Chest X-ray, AP view. Patient: 38 years old, sex F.
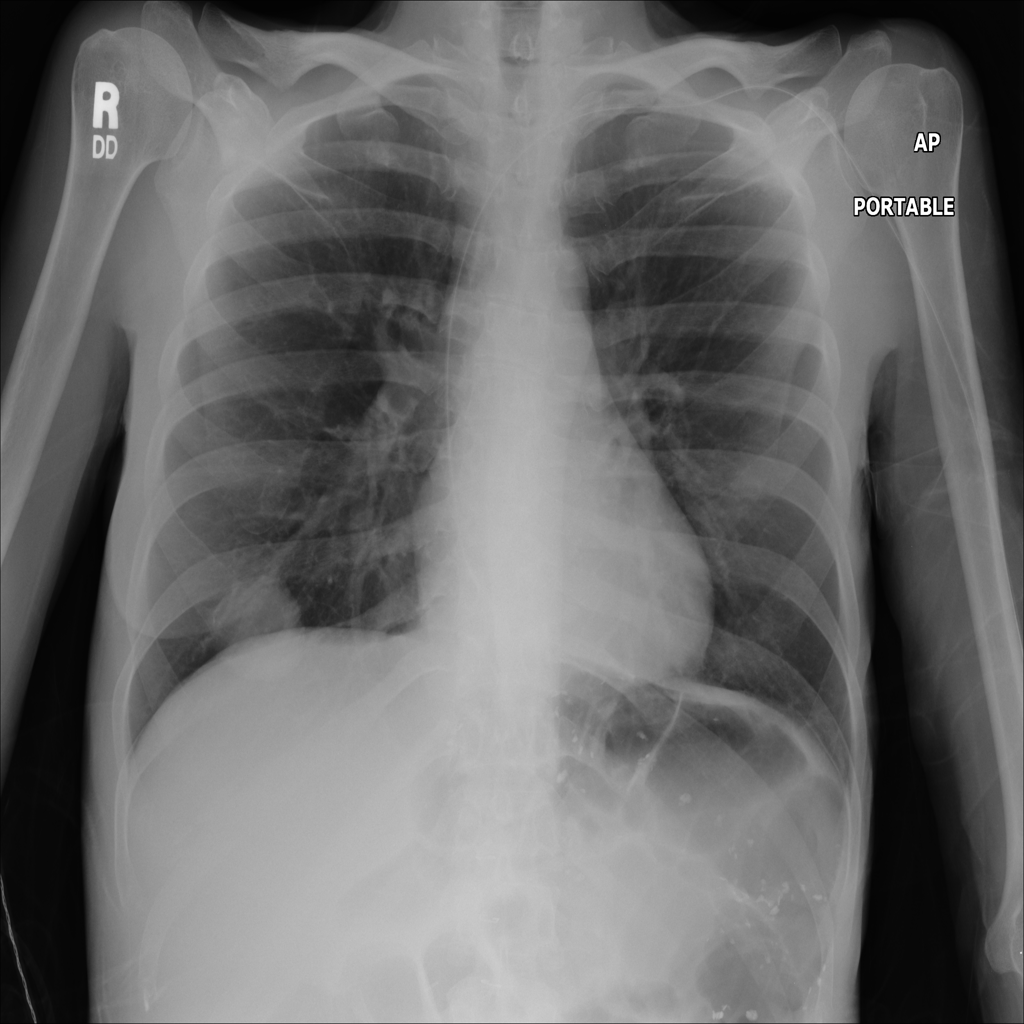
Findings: Mass